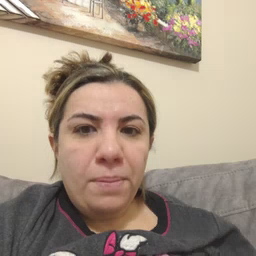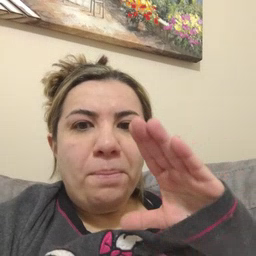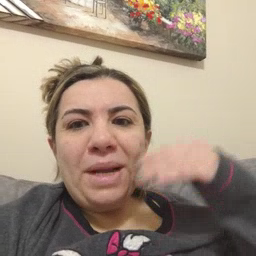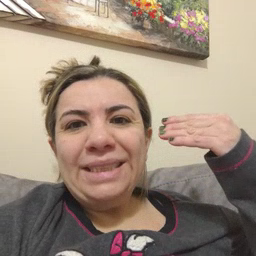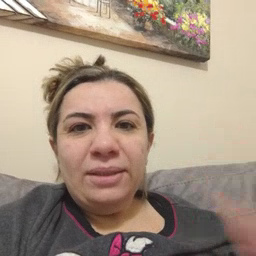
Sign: smile